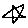
Label: star